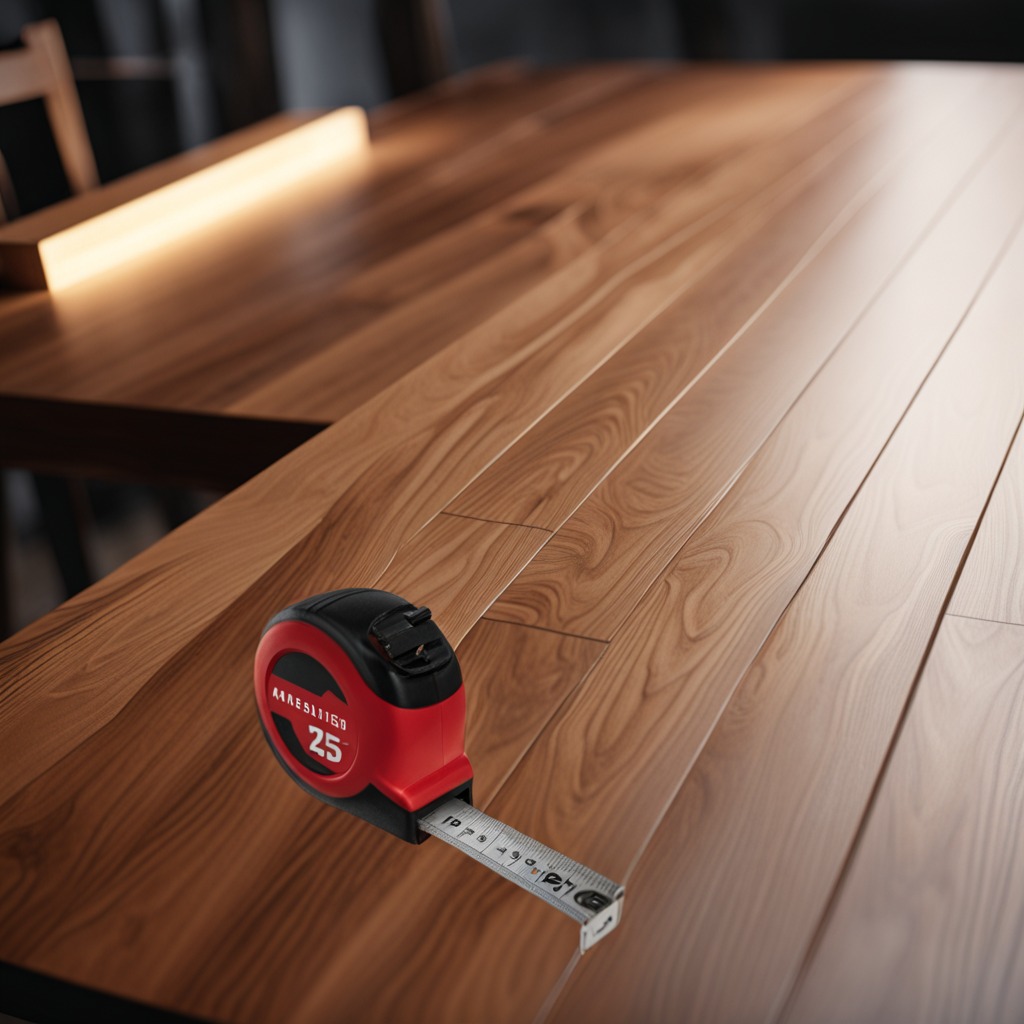
A measuring tape is lying on the wooden table.